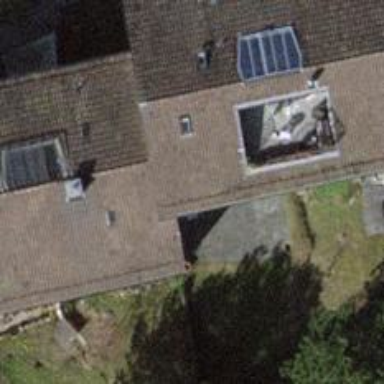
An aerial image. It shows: Building with pitched roof.